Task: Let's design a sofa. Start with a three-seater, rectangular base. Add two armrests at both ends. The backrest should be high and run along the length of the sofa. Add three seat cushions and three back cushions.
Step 507:
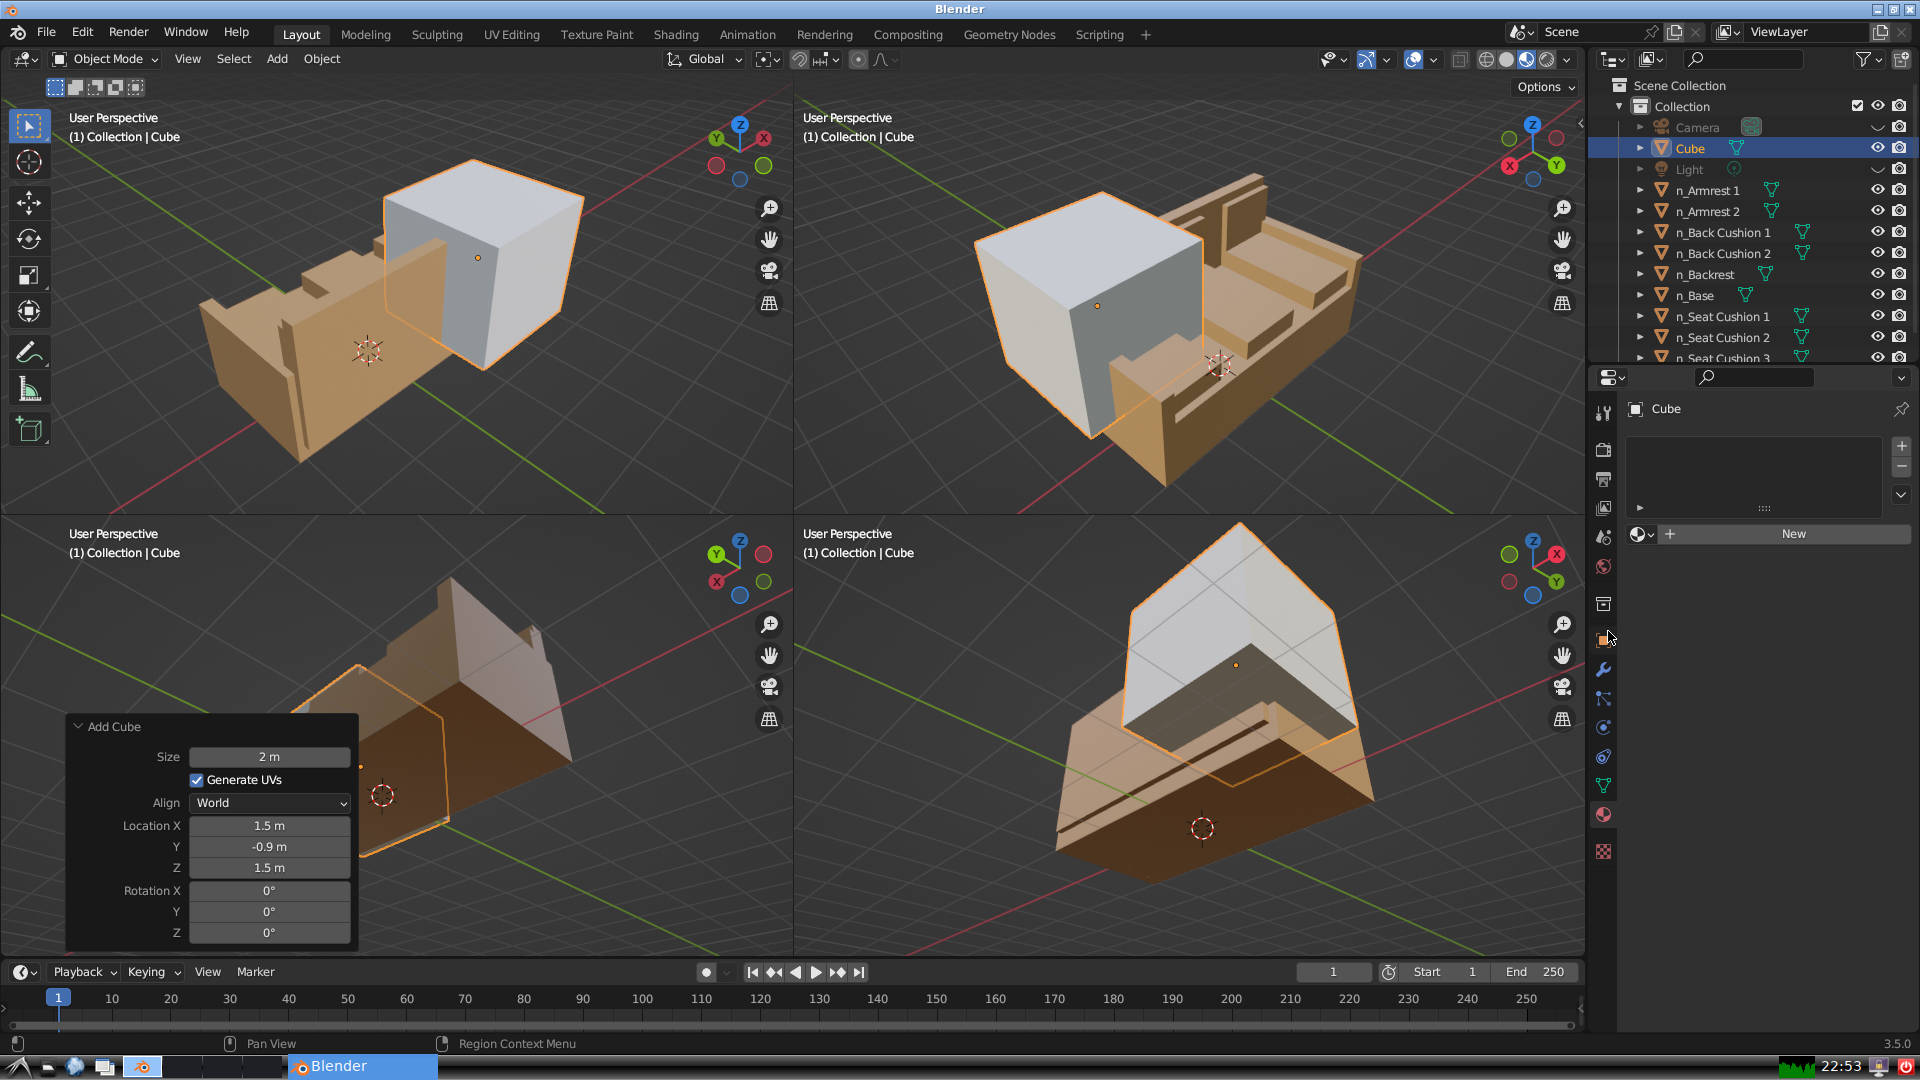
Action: click: no